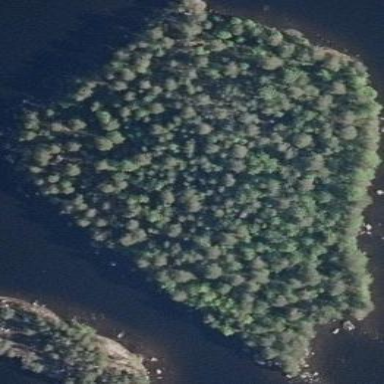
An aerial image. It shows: Serene woodland landscape.